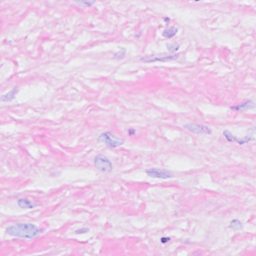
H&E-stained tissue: Breast